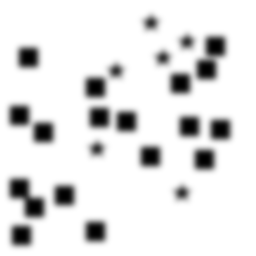
Squares: 18
Triangles: 0
Stars: 6
Total shapes: 24